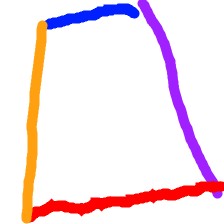
Shape: trapezoid